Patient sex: F
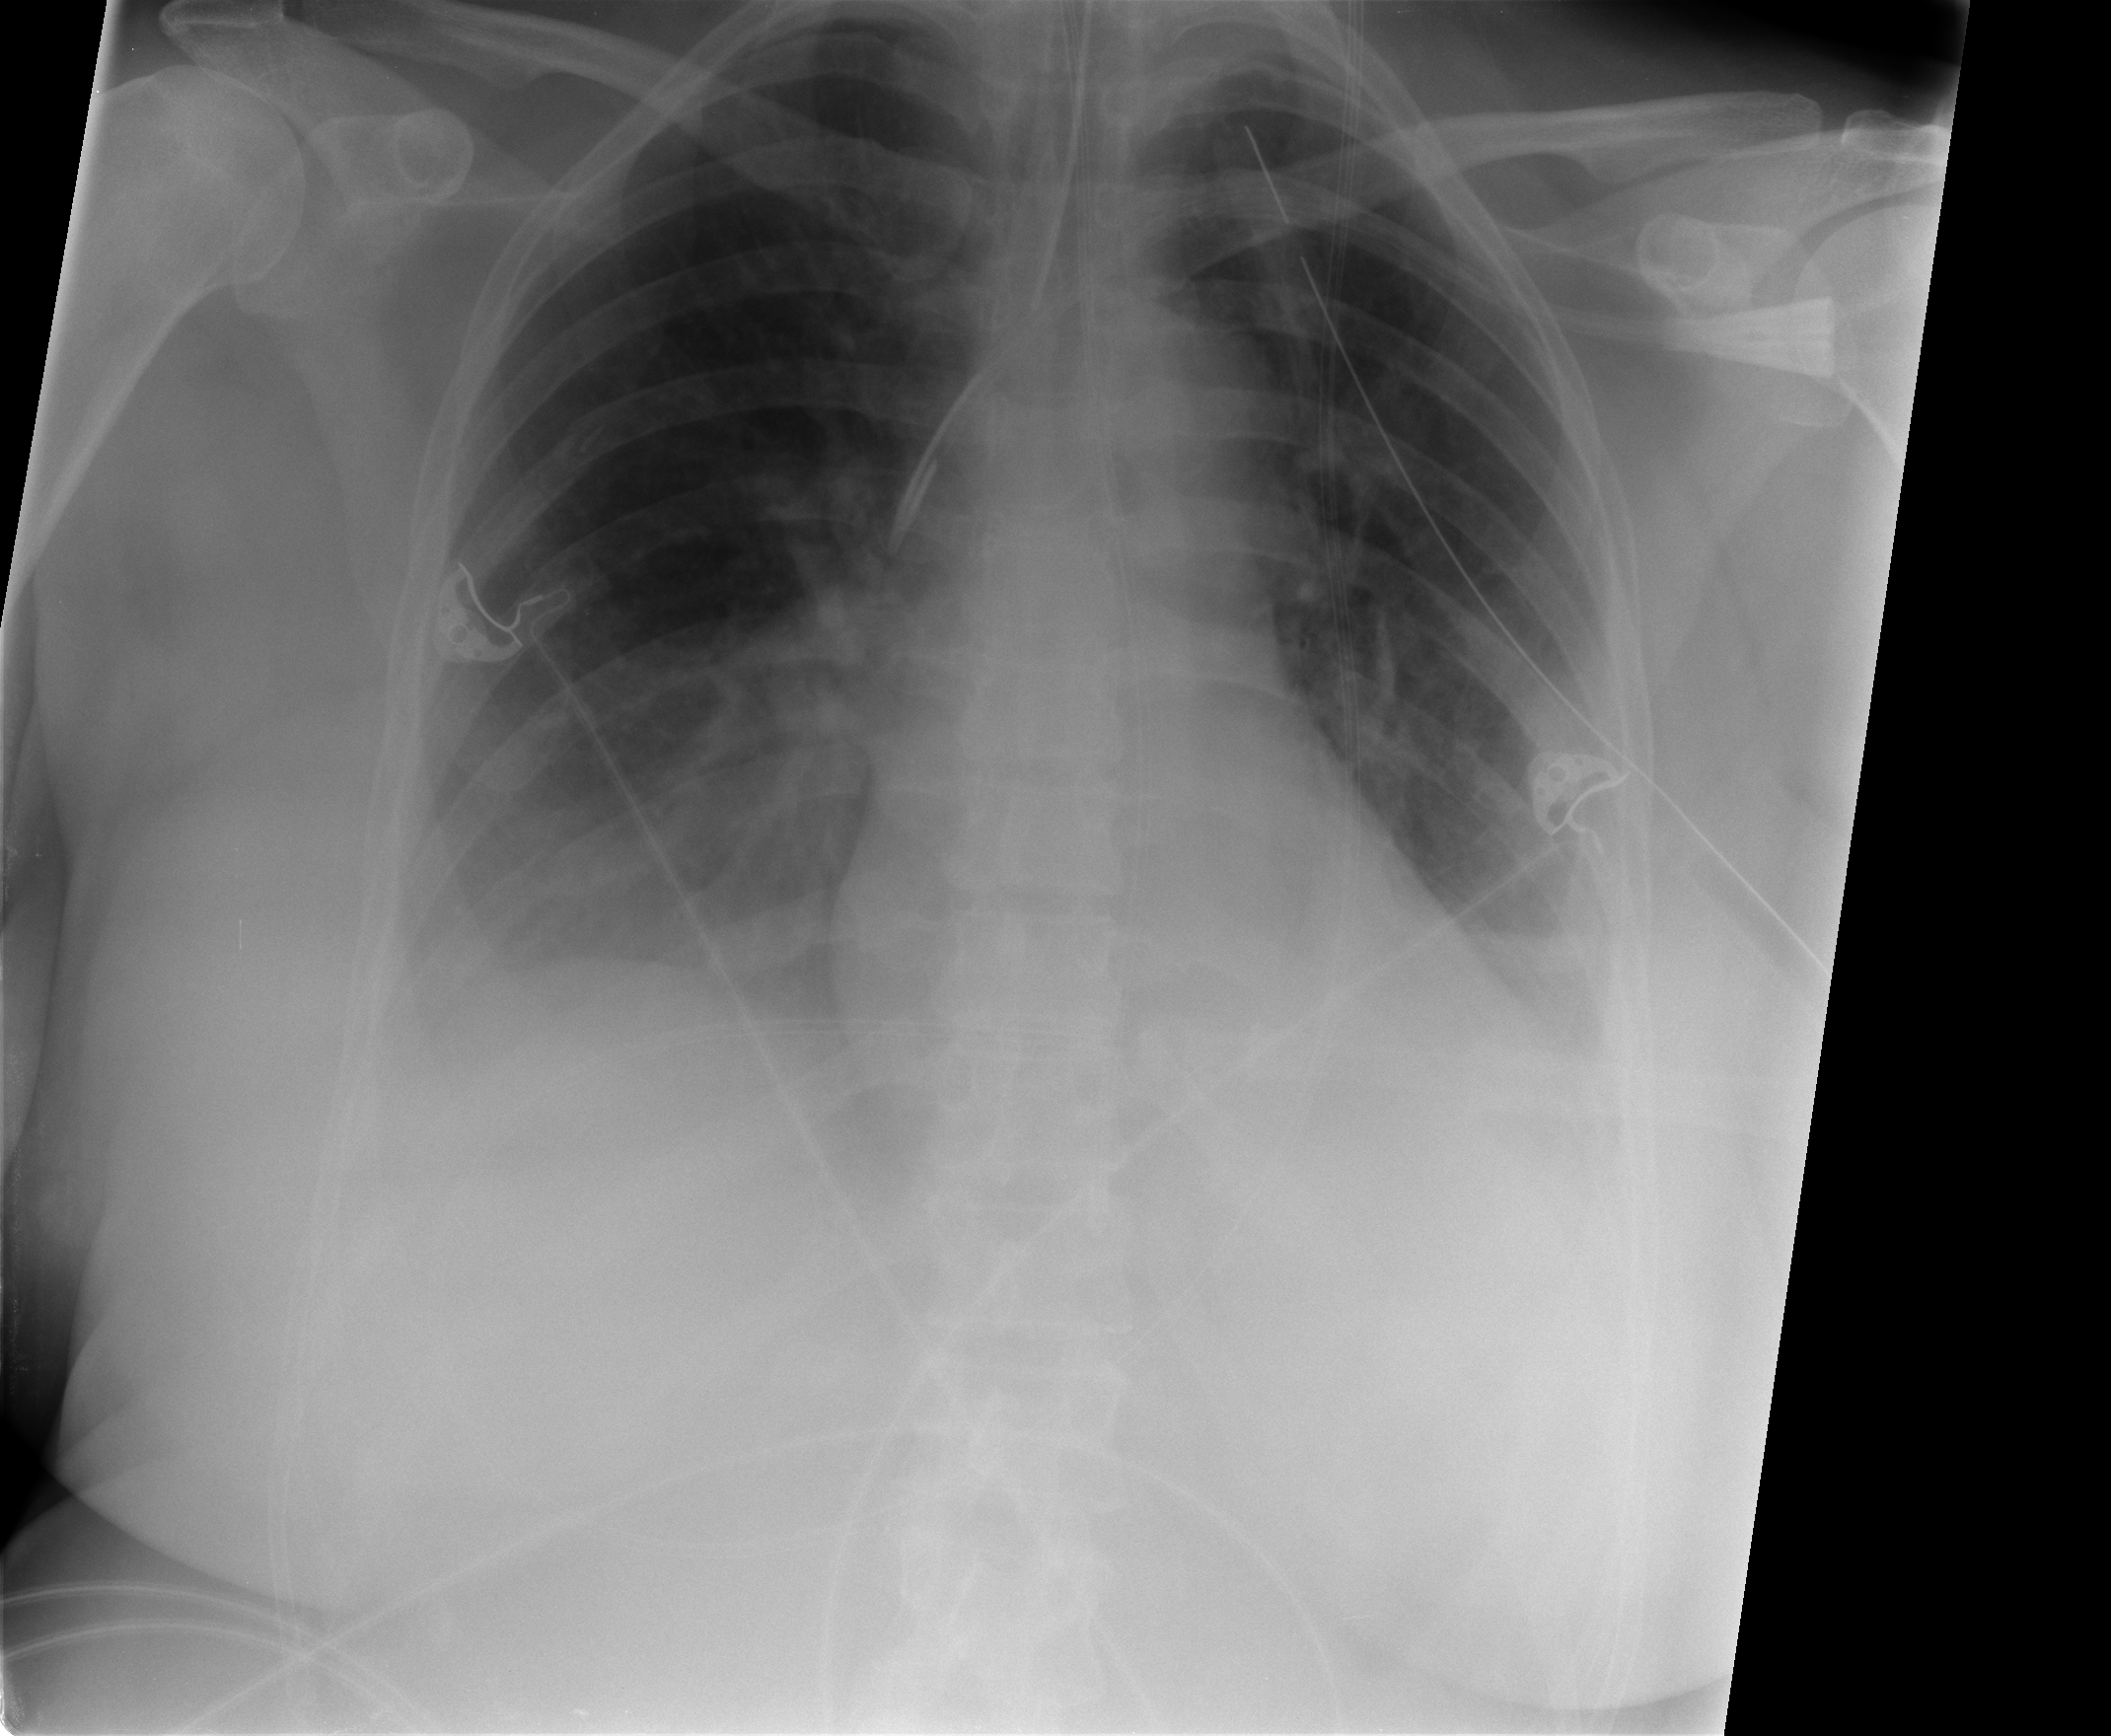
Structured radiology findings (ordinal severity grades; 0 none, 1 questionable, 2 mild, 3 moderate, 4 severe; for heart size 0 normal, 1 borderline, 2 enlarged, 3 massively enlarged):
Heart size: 0
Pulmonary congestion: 0
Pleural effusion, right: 1
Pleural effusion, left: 1
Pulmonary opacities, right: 0
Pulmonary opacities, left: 0
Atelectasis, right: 2
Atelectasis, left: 1